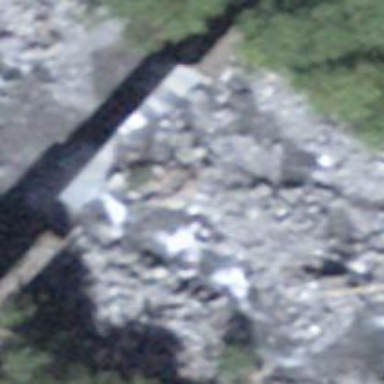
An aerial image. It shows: Retaining wall barrier along check dam waterway.